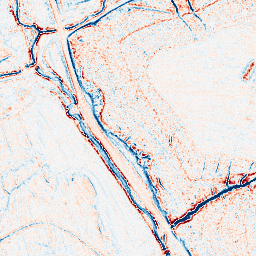
Category: edge_preserving
Decomposition family: anisotropic_diffusion
Decomposition parameters: iterations: 20
kappa: 50
gamma: 0.05
Upsampling method: sinc_blackman
Upsampling parameters: scale: 2
kernel_size: 8
Upsampling scale: 2